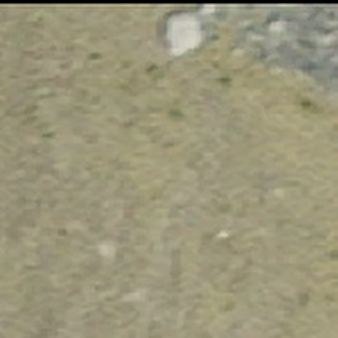
Label: other